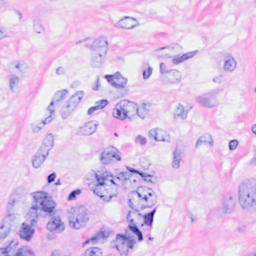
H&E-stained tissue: Breast